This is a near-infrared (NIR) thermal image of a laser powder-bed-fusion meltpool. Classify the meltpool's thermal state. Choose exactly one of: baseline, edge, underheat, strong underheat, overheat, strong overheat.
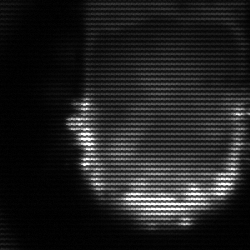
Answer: baseline